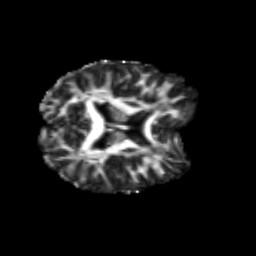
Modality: FA
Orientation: axial
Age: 24
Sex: male
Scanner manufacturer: siemens
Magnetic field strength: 3 T
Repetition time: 3.5 s
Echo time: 0.125 s